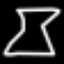
Label: hourglass